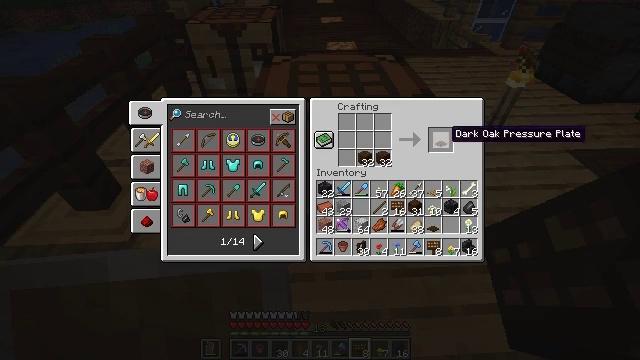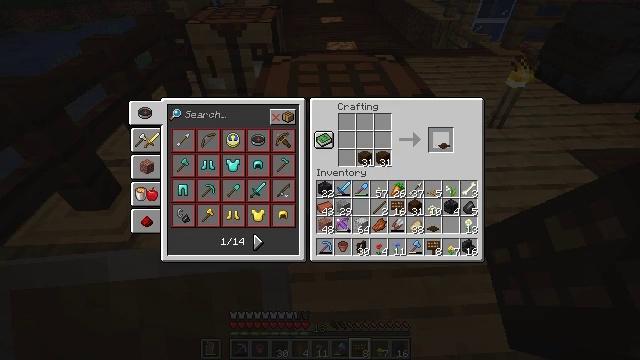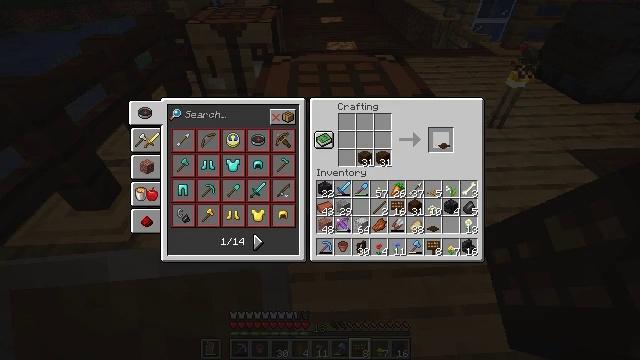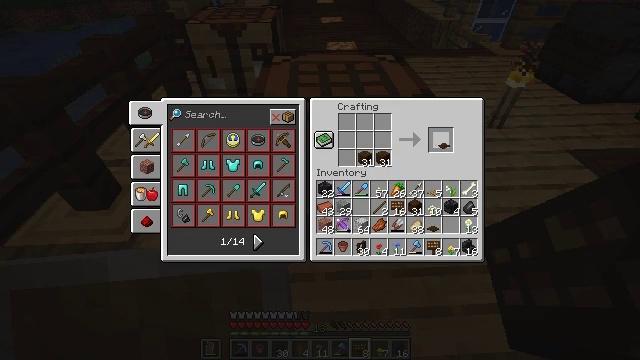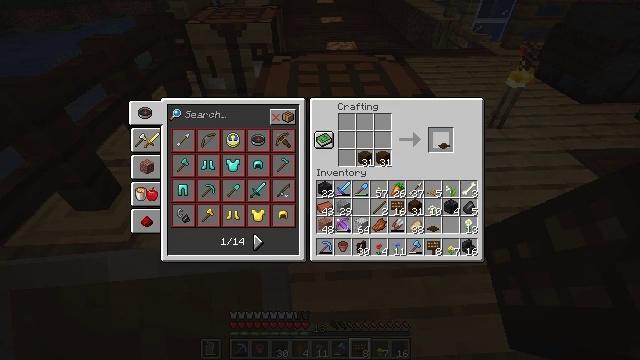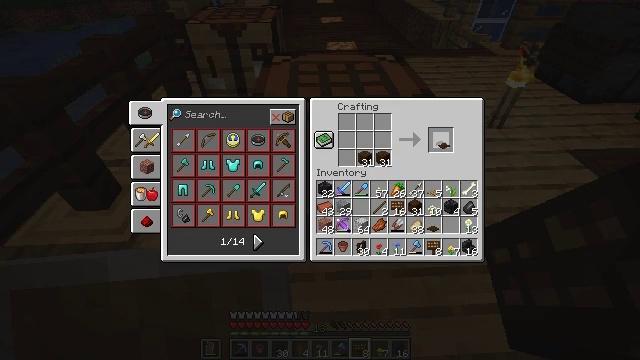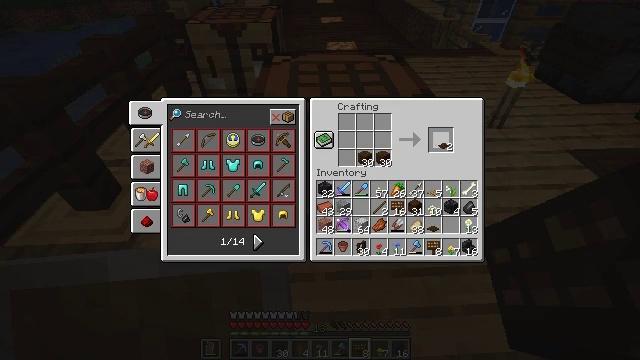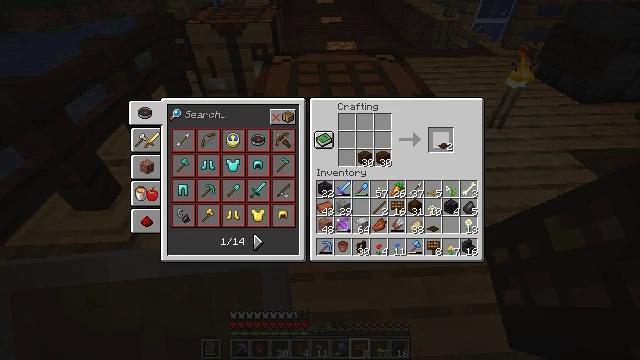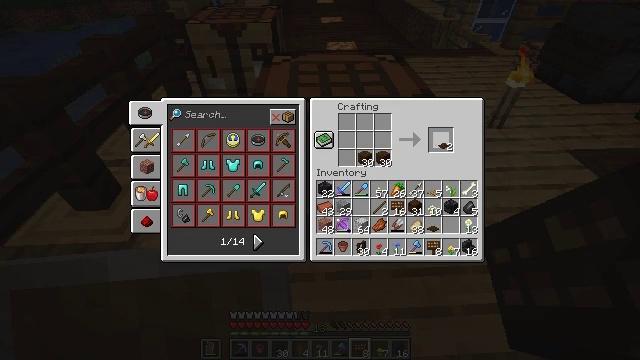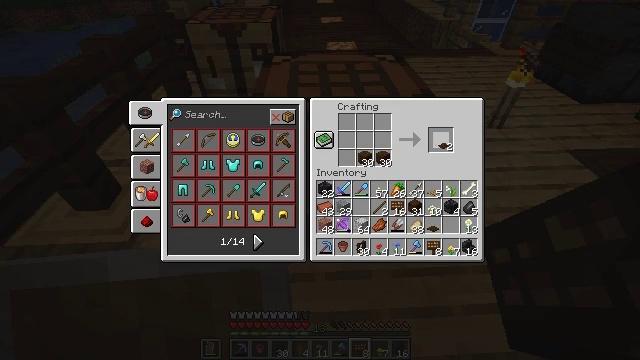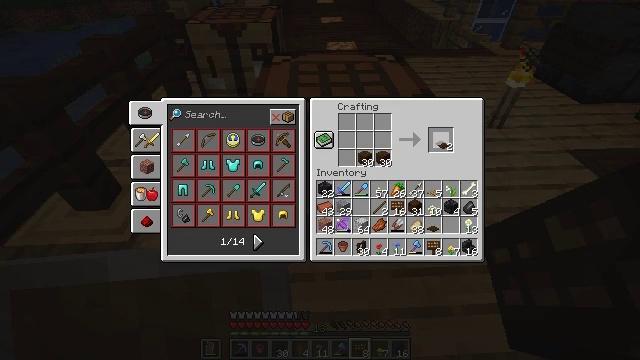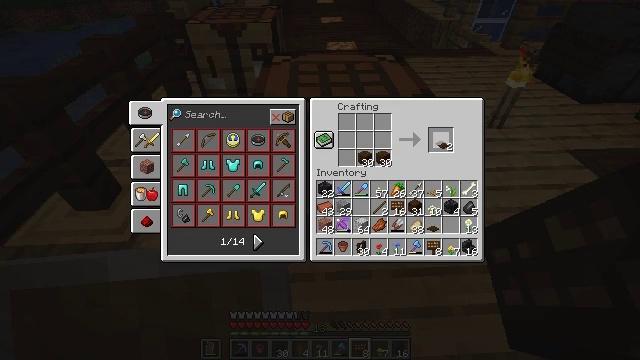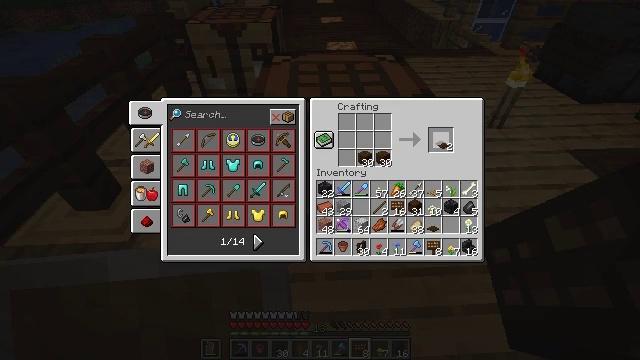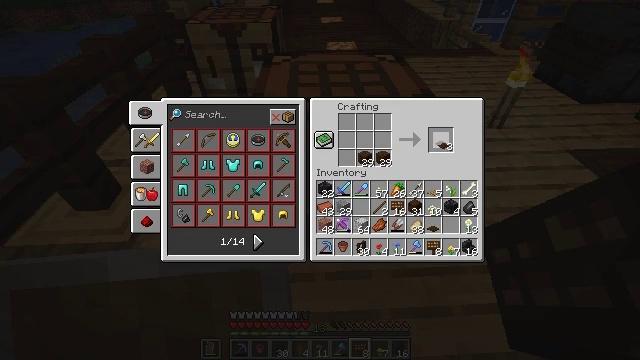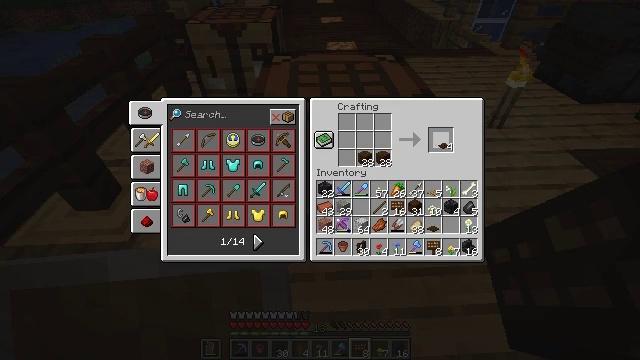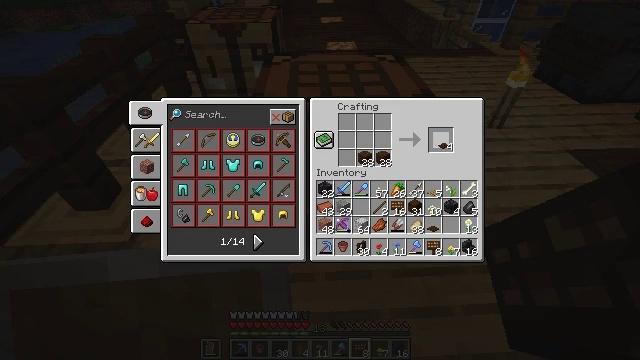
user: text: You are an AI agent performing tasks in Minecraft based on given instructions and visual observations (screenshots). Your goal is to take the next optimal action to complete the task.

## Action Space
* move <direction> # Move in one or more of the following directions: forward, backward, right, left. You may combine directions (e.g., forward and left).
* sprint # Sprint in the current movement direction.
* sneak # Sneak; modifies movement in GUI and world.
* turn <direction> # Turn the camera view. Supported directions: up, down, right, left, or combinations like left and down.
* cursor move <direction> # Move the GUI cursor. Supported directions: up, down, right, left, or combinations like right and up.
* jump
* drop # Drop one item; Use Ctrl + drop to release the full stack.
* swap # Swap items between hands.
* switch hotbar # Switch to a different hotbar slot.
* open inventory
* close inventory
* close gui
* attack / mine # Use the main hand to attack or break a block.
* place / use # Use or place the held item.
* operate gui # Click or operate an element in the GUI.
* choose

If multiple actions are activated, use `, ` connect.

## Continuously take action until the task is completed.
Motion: motion action
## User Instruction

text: Use planks to craft a dark oak pressure plate.
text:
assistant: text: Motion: operate gui
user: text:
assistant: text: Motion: operate gui
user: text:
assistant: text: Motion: no_op
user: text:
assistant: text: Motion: operate gui
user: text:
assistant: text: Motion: operate gui
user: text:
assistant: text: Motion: no_op
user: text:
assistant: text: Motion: operate gui
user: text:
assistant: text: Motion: operate gui
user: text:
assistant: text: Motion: no_op
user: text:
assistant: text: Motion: no_op
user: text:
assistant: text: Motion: choose
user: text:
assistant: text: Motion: choose
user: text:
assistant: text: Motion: choose
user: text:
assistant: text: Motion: operate gui
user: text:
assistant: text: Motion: operate gui
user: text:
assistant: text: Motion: choose
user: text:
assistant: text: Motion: choose
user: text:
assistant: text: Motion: choose
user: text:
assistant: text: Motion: operate gui
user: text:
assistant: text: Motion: operate gui
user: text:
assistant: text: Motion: operate gui
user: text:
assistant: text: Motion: choose
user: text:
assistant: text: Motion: choose
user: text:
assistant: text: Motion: operate gui
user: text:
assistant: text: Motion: operate gui
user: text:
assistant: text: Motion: choose
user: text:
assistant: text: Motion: choose
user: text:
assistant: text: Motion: operate gui
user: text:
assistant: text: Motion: operate gui
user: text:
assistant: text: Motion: operate gui